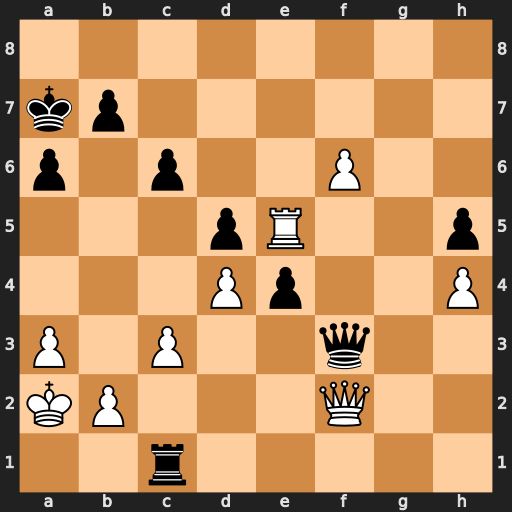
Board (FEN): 8/kp6/p1p2P2/3pR2p/3Pp2P/P1P2q2/KP3Q2/2r5
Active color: w
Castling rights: -
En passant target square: -
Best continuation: Qxf3 exf3 Rf5 f2 Rxf2